Question: I'm trying to get the modal to work in an app using the <URL> framework and can't get the modal to display correctly. Currently, when the modal opens, it displays without a blockout and fills the browser horizontally.

("Feeds", the "New Feed" button, and the "Logout" link should be blocked out.)
I have read <URL> a few times and the only clue I can find is this note below the "The Default Modal Context" section:
> Note: The default modal context has some required css for positioning
which can be found in the app.css file. It assumes that the target
browser supports position: fixed. If your target browsers do not
support this, you should replace the default modal context with a
custom implementation.
It mentions an "app.css" file... I can't find it. I have searched DurandalJS's github repo and <URL>. Any clues?
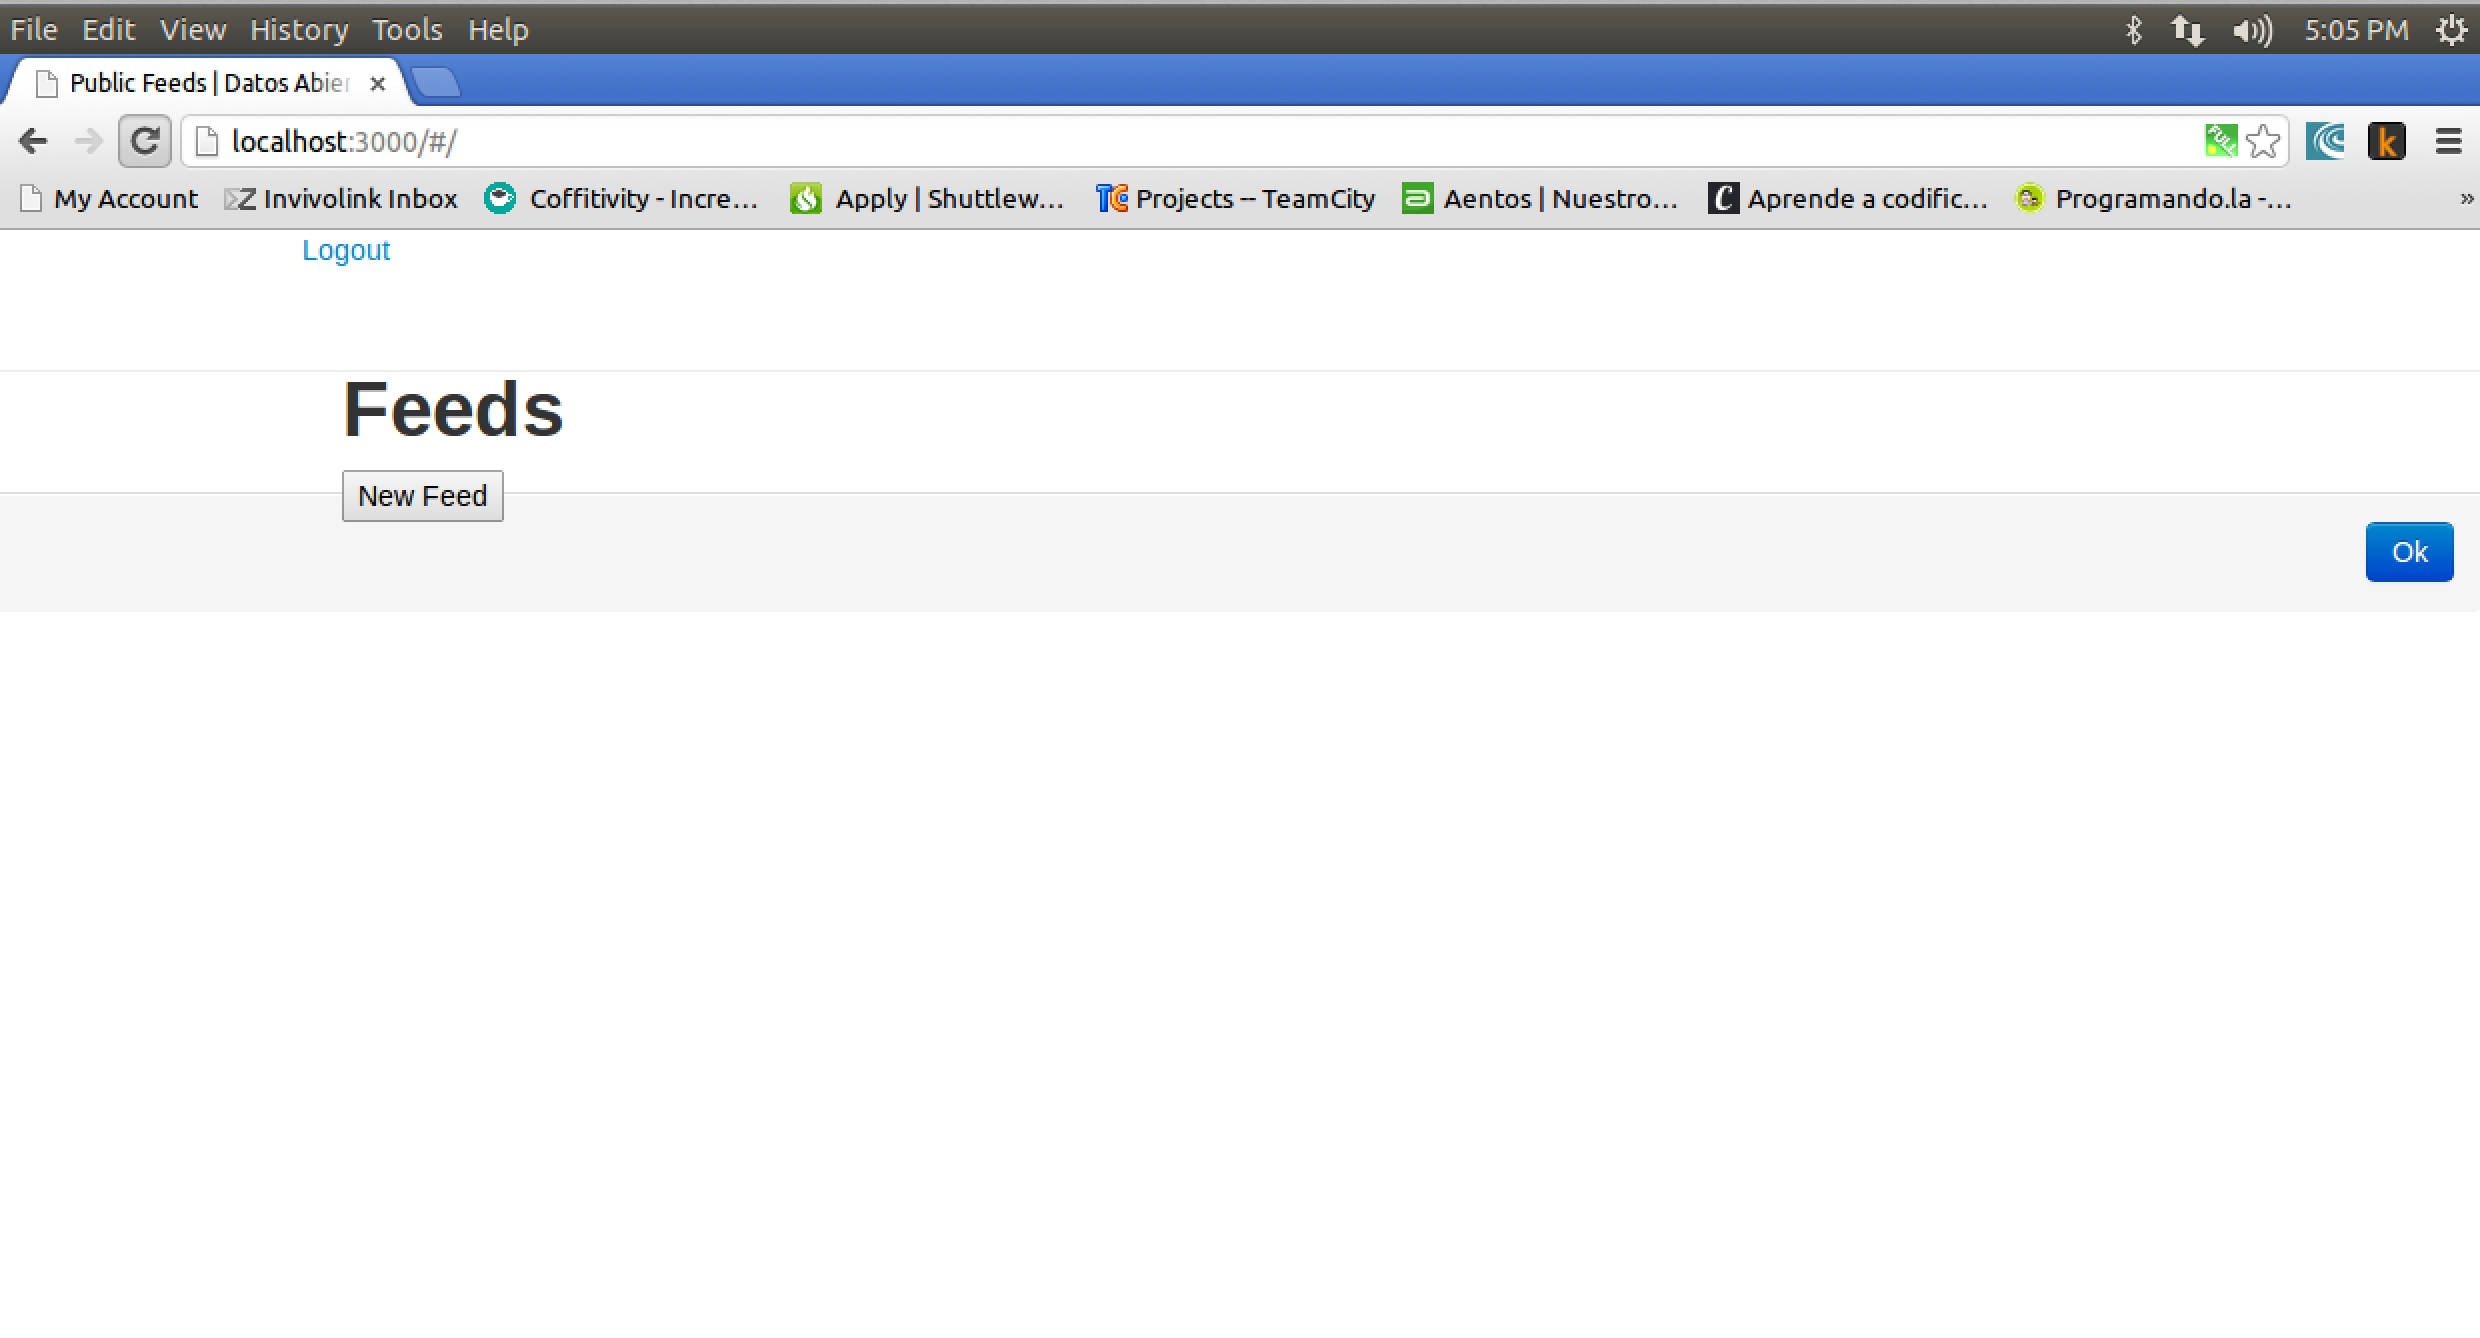
Answer: The content of 'durandal.css' should get you started.
<URL>
'''
.modalBlockout {
position: fixed;
top: 0px;
left: 0px;
width: 100%;
height: 100%;
background: black;
opacity: 0;
pointer-events: auto;
-webkit-backface-visibility: hidden;
-webkit-transition: opacity 0.1s linear;
-moz-transition: opacity 0.1s linear;
-o-transition: opacity 0.1s linear;
transition: opacity 0.1s linear;
}
.modalHost {
top: 50%;
left: 50%;
position: fixed;
opacity: 0;
-webkit-backface-visibility: hidden;
-webkit-transition: opacity 0.1s linear;
-moz-transition: opacity 0.1s linear;
-o-transition: opacity 0.1s linear;
transition: opacity 0.1s linear;
}
.messageBox {
background-color: white;
border: 1px solid #999;
border: 1px solid rgba(0, 0, 0, 0.3);
-webkit-border-radius: 6px;
-moz-border-radius: 6px;
border-radius: 6px;
outline: none;
-webkit-box-shadow: 0 3px 7px rgba(0, 0, 0, 0.3);
-moz-box-shadow: 0 3px 7px rgba(0, 0, 0, 0.3);
box-shadow: 0 3px 7px rgba(0, 0, 0, 0.3);
-webkit-background-clip: padding-box;
-moz-background-clip: padding-box;
background-clip: padding-box;
min-width: 300px;
}
'''